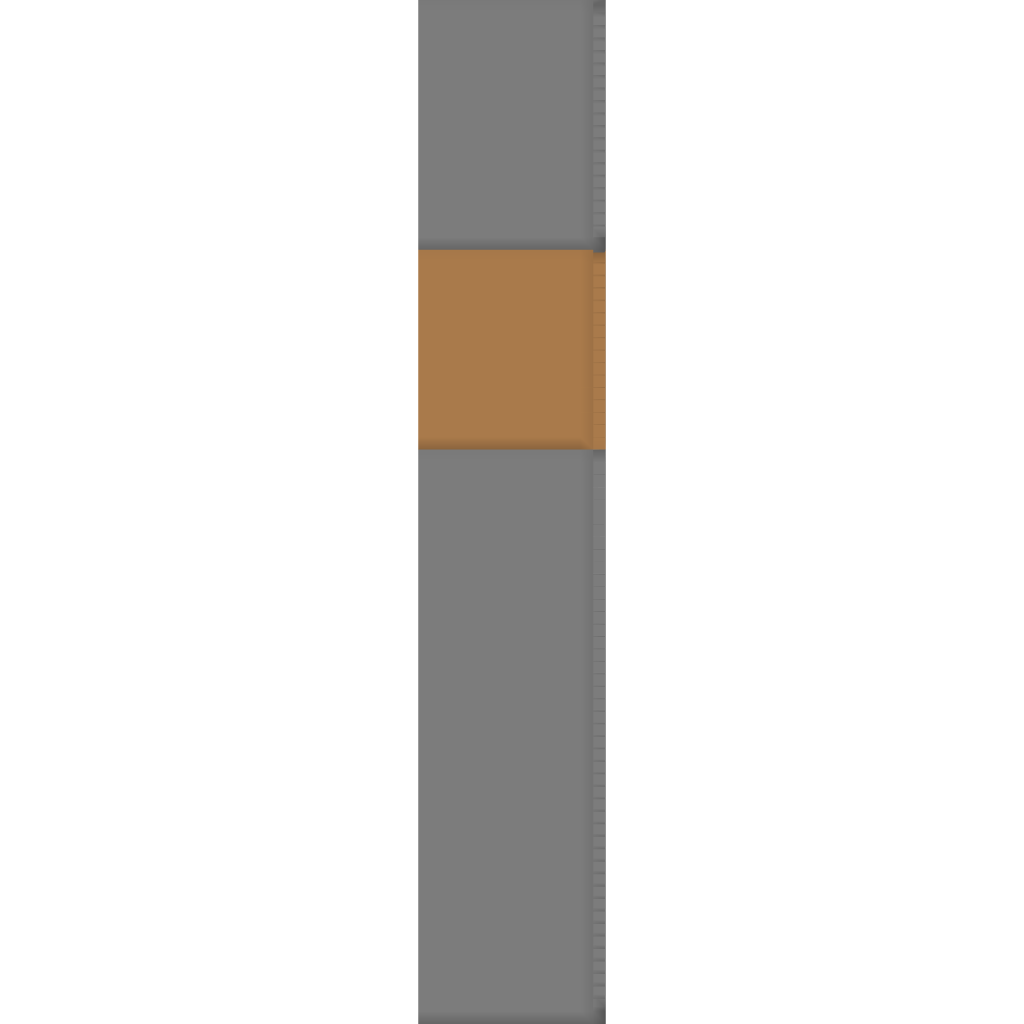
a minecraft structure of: Glostone tower